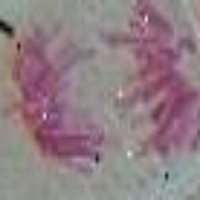
Label: anaphase